Chest X-ray. View position: AP
Patient age: 51
Patient sex: F
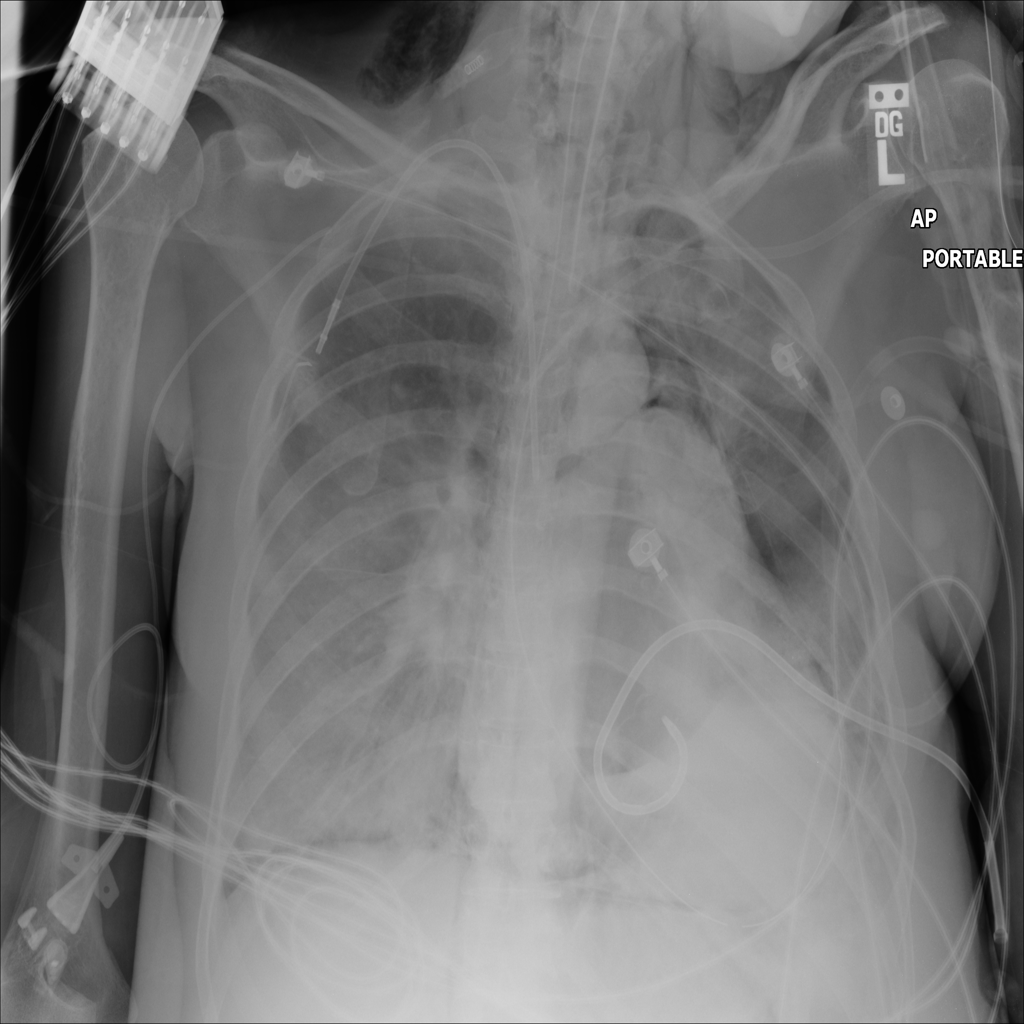
Finding: Pneumothorax